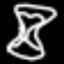
Label: hourglass